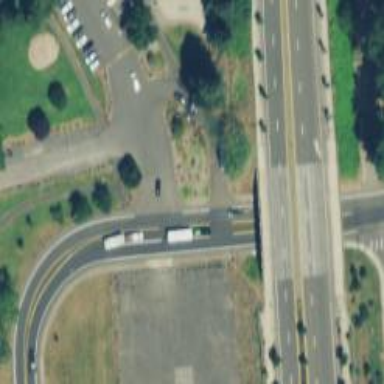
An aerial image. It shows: Tertiary road with sidewalk on the left.